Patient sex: M
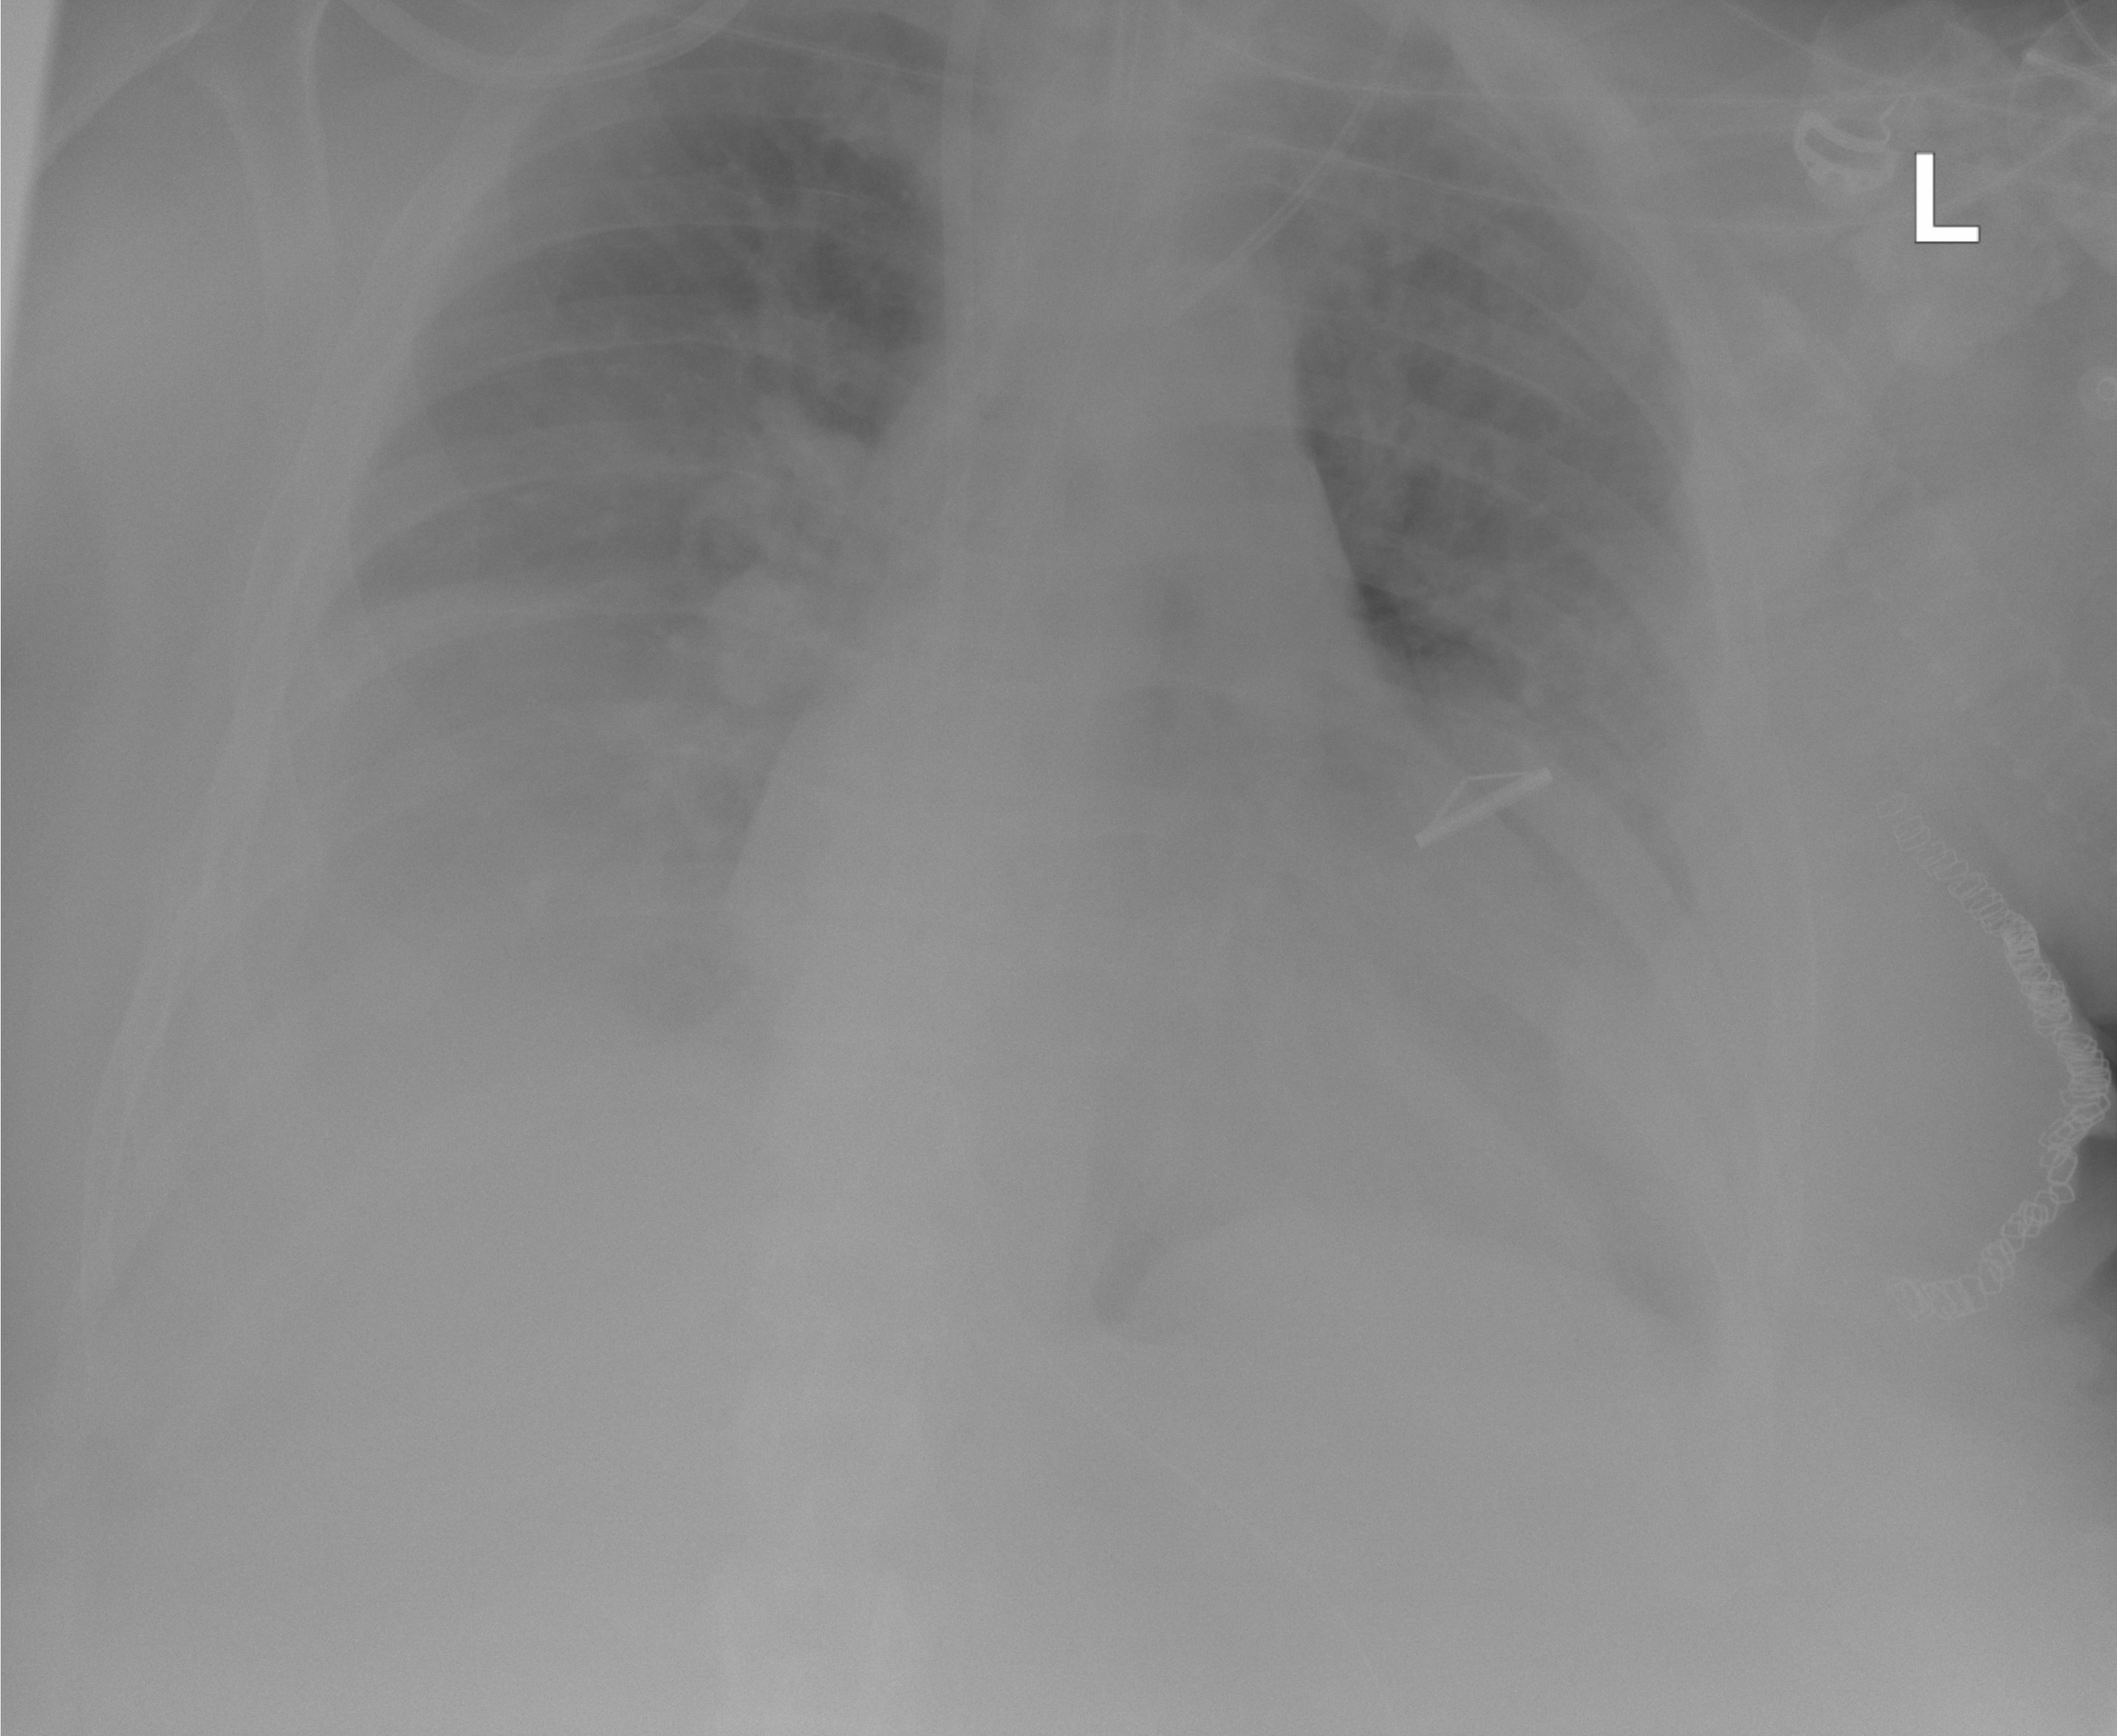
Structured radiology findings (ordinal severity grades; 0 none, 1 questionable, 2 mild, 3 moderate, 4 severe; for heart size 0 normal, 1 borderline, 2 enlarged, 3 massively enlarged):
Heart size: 2
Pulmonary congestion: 3
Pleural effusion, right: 3
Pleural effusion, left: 3
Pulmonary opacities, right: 2
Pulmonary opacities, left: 2
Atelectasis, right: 3
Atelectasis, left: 2